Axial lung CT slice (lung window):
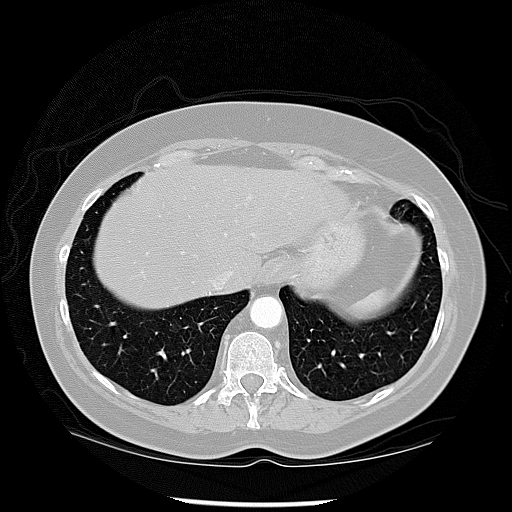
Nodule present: no